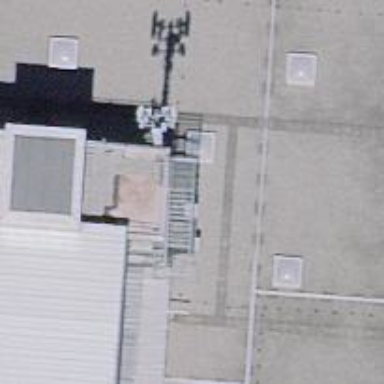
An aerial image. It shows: Mast tower used for communication.